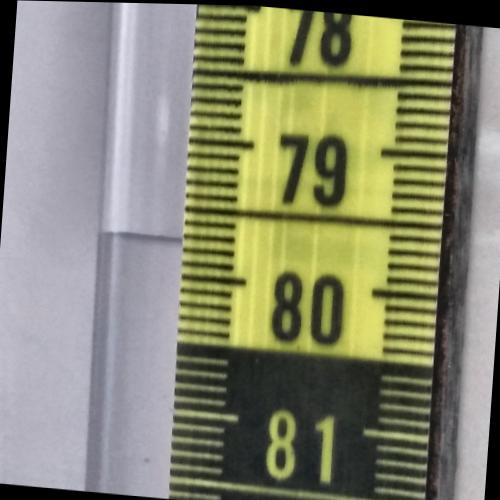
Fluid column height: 79.7 cm